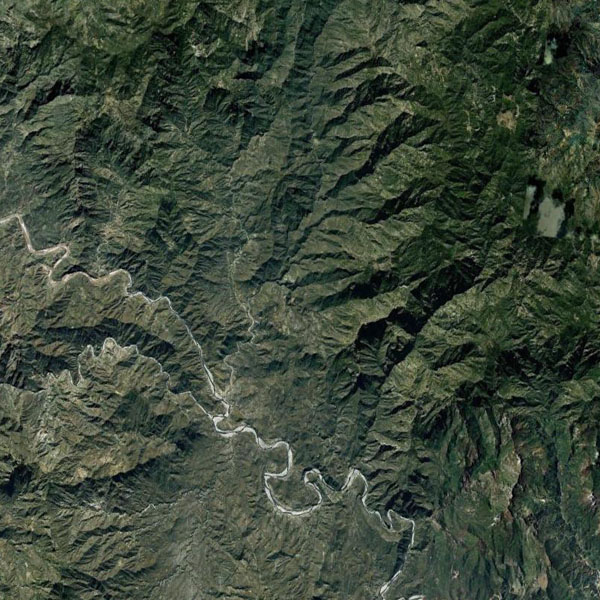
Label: Mountain